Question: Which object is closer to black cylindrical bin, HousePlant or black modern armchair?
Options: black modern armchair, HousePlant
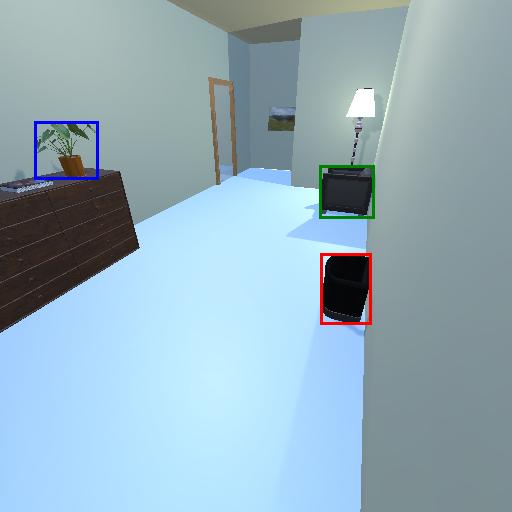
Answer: black modern armchair